六年级 · 算术
$\frac{\mathrm{x}}{25}=\frac{12}{75}$
$25: x=\frac{1}{4}: 4$29.

（1）（）号图形是(1)号长方形放大后的图形, 它是按（）：（）的比放大的。

（2）（）号图形是(1)号长方形缩小后的图形，它是按（）：（）的比缩小的。
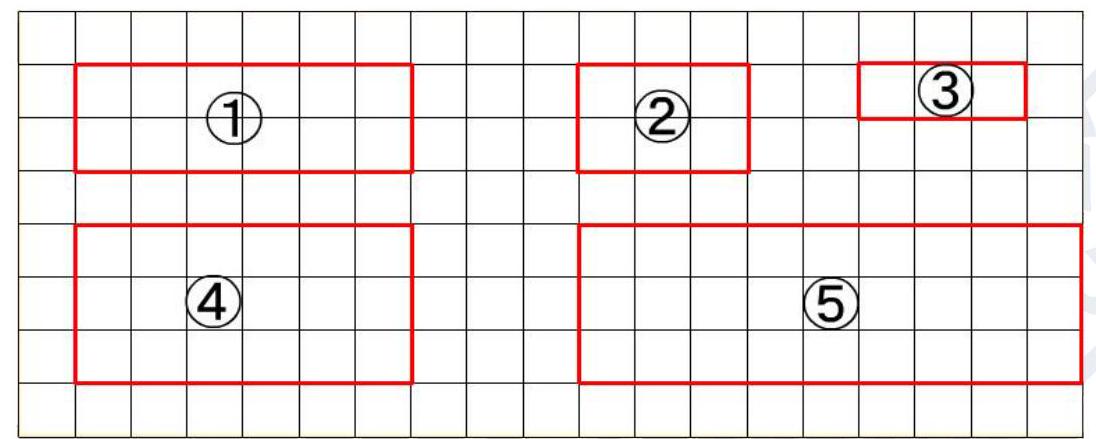
答案: 4000 \quad 8 \quad \frac{1}{5} \quad